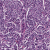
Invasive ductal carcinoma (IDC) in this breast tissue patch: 1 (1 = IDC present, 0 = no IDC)